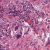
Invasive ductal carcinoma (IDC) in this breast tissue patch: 0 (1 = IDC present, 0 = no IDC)